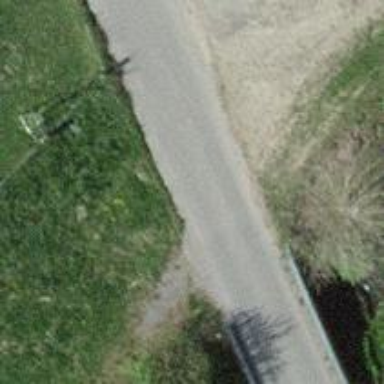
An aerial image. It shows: Unclassified paved road.